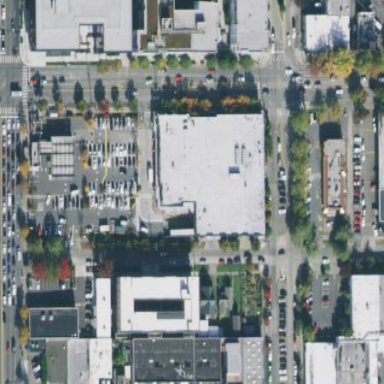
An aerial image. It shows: Paved parking area with garage boxes.